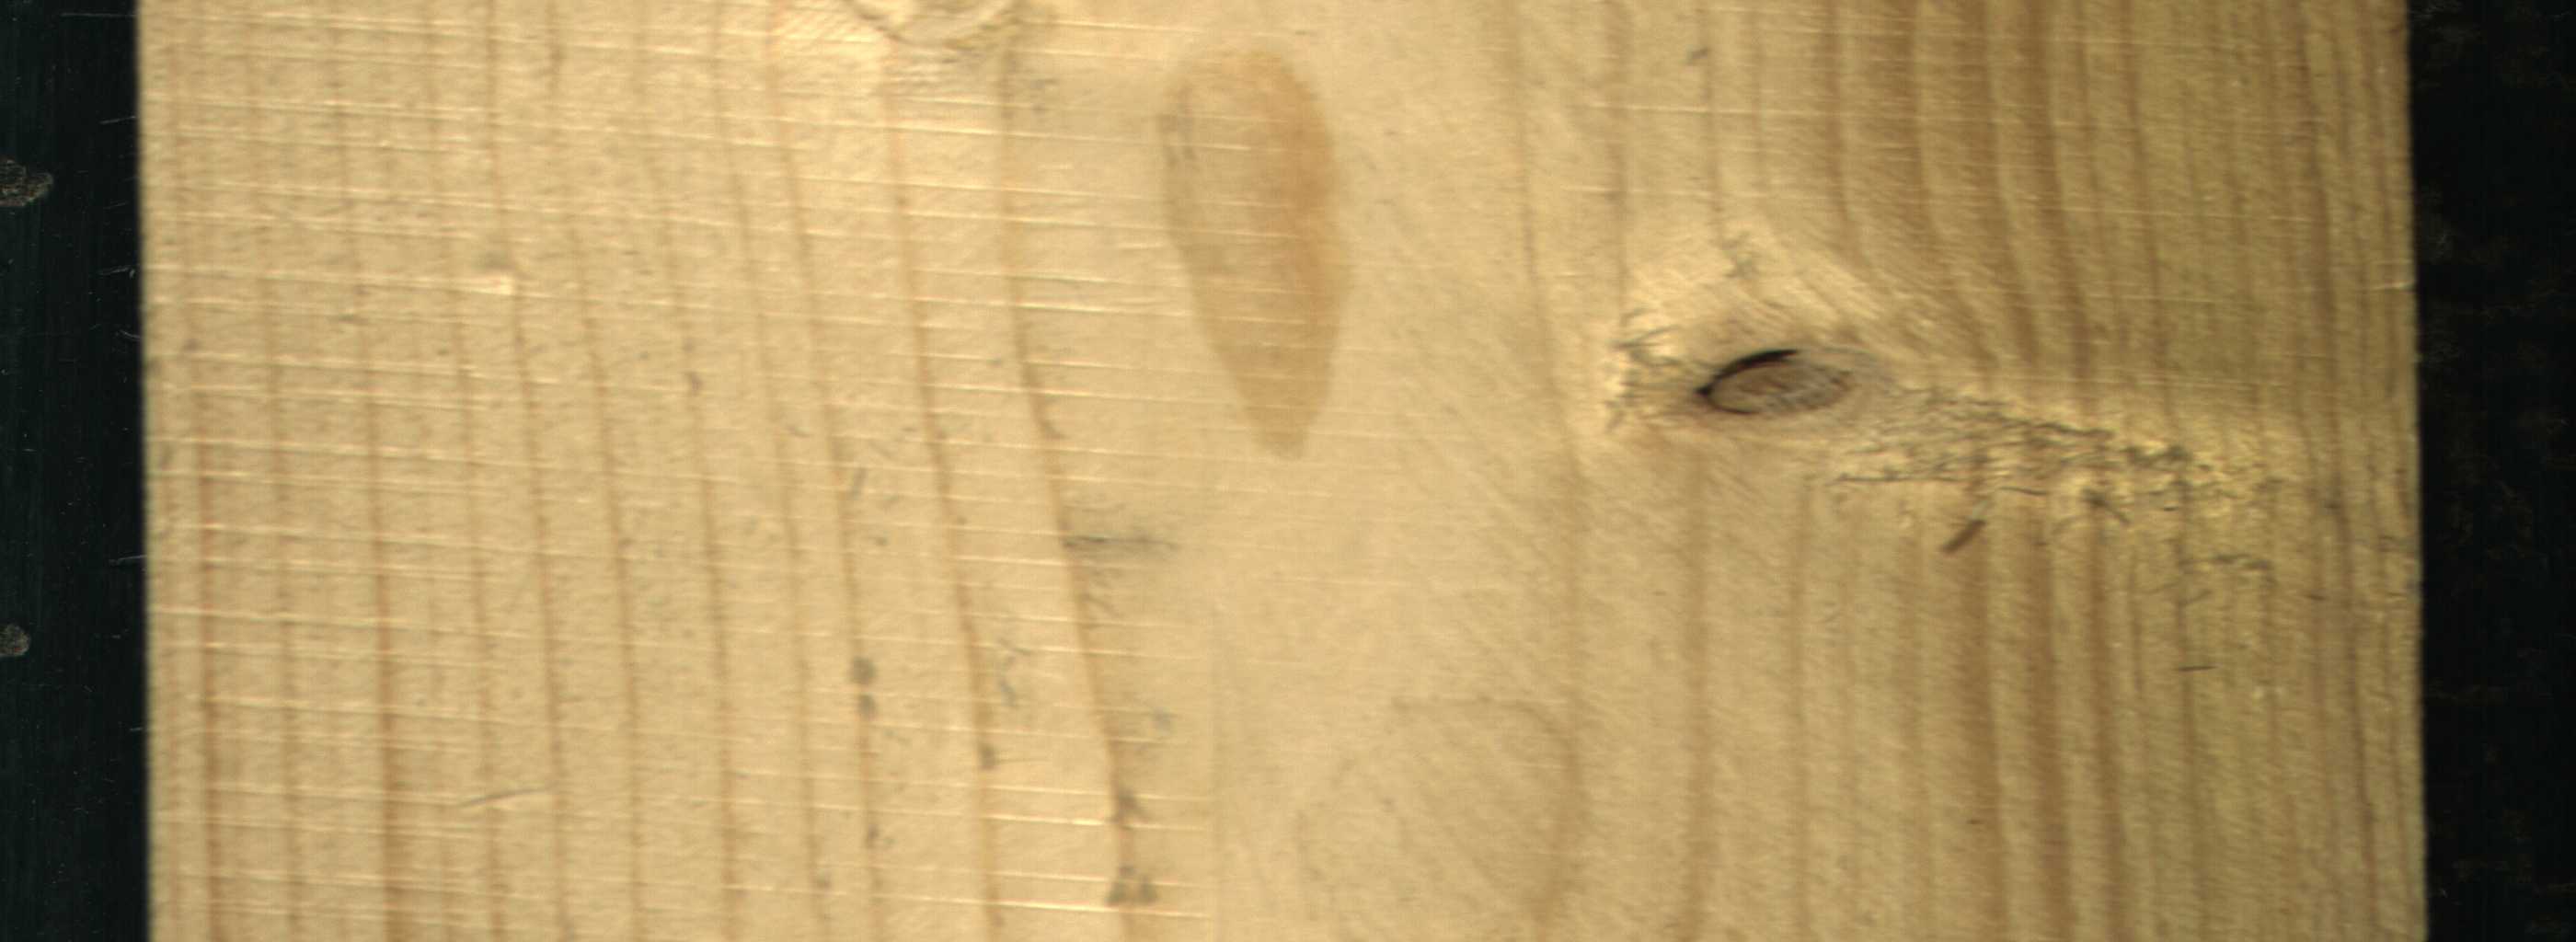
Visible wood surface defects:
Dead_Knot